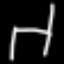
Label: chair